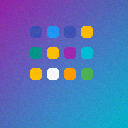
Screen state: on